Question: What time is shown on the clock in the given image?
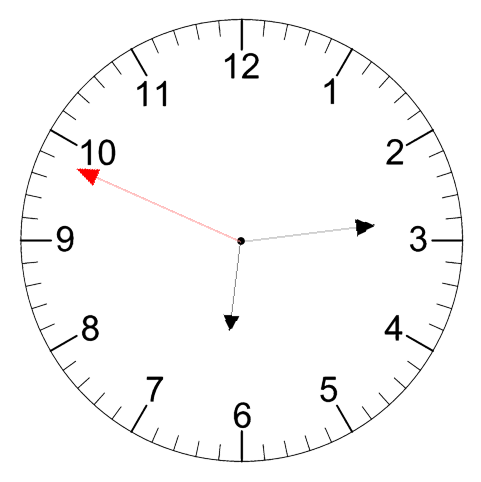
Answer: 06:13:49